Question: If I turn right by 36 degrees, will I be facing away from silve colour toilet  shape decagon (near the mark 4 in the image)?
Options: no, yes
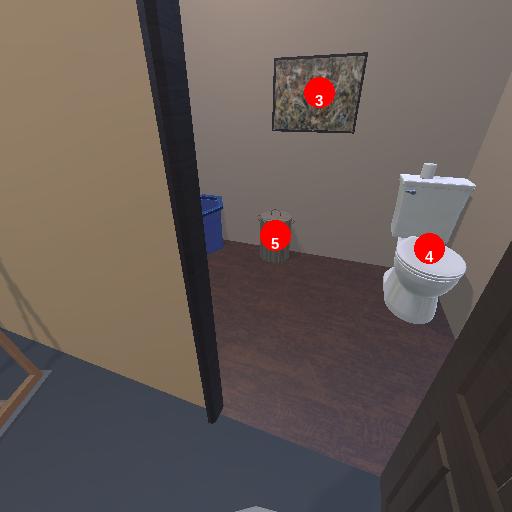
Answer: no